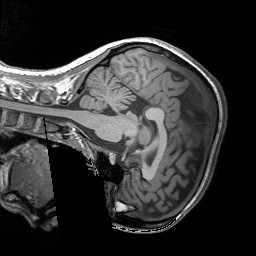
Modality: T1w
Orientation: sagittal
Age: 21
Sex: female
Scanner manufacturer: siemens
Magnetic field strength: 3 T
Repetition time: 1.9 s
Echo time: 0.00252 s